Question: This is what my data looks like.

I need to get the 'info_id' value based on conditions from two different rows. Using the above data as an example, I want to check if an 'info_id' is associated with a row where (field_id = 298 and value = 213) AND with a row where (field_id = 299 and value = 216). In this case, the query should return 35.
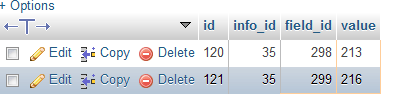
Answer: It sounds like you are describing this...
'''
SELECT
t1.info_id
FROM Table1 t1
INNER JOIN Table1 t2
ON t1.info_id = t2.info_id
WHERE
(t1.field_id = 298 AND t1.value = 213) AND
(t2.field_id = 299 AND t2.value = 216);
'''
Output:
'''
| info_id |
|---------|
| 35 |
'''
<URL>